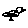
Label: bird